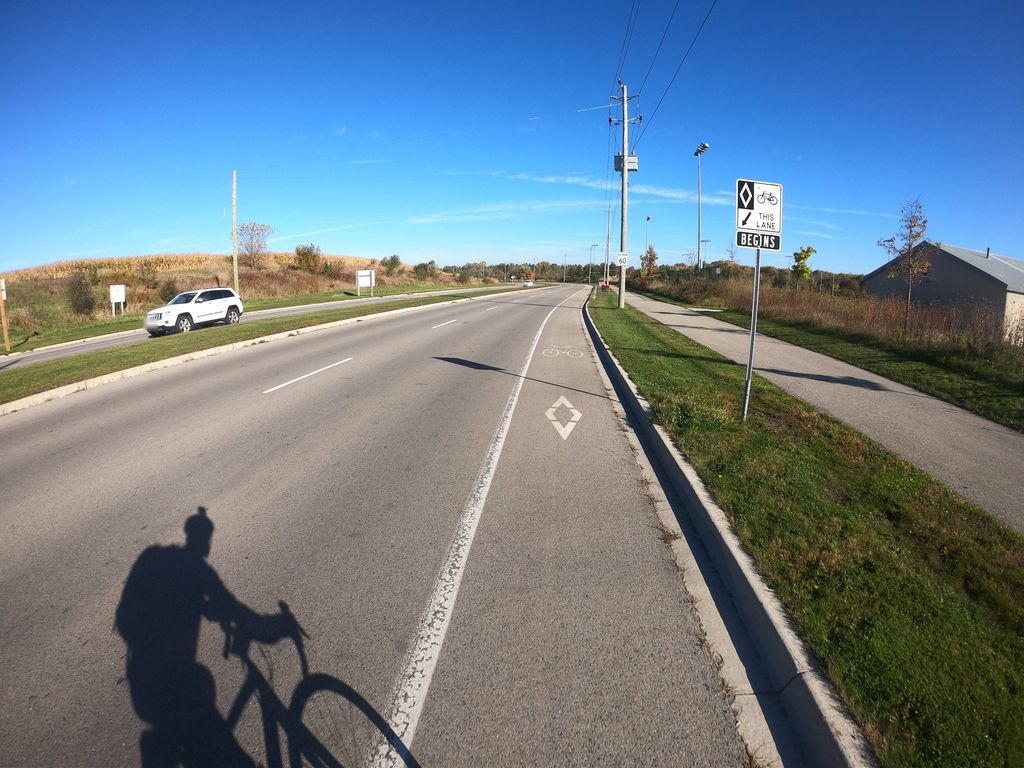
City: kitchener-waterloo